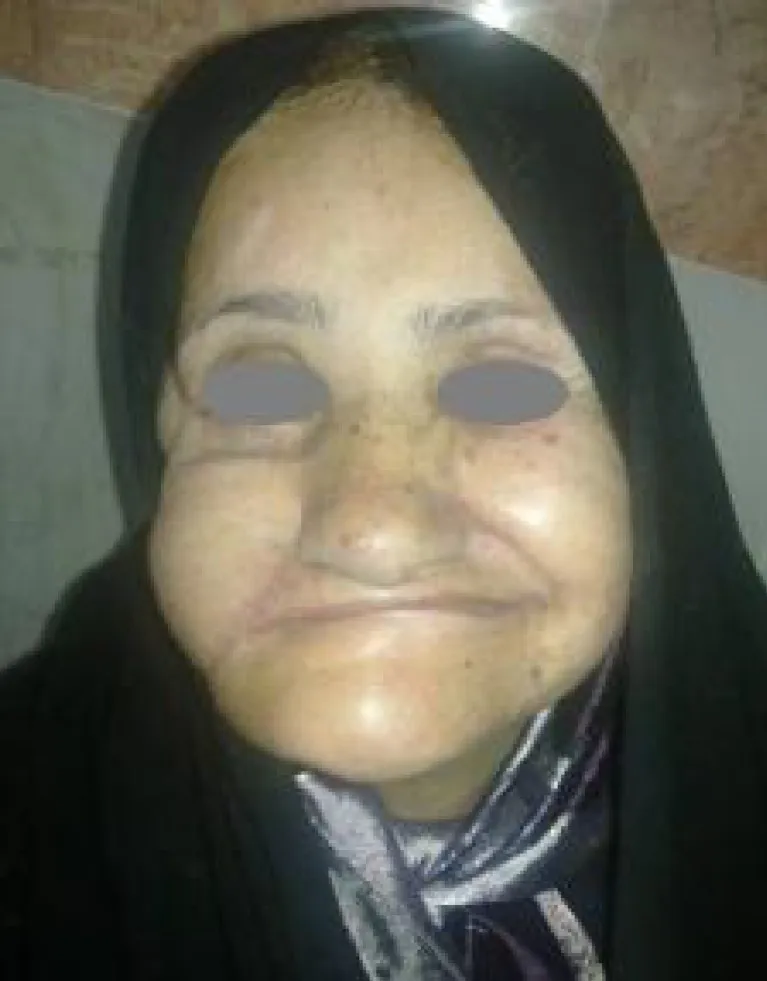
One year after surgery with counter pressure of upper and lower jaws. The patient is edentulous, so some internal distortion of inferior right lower lip behind the upper lip is seen.
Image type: medical_photograph (other_medical_photograph)